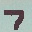
Label: 7